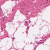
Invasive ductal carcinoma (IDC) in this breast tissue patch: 0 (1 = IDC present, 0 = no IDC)